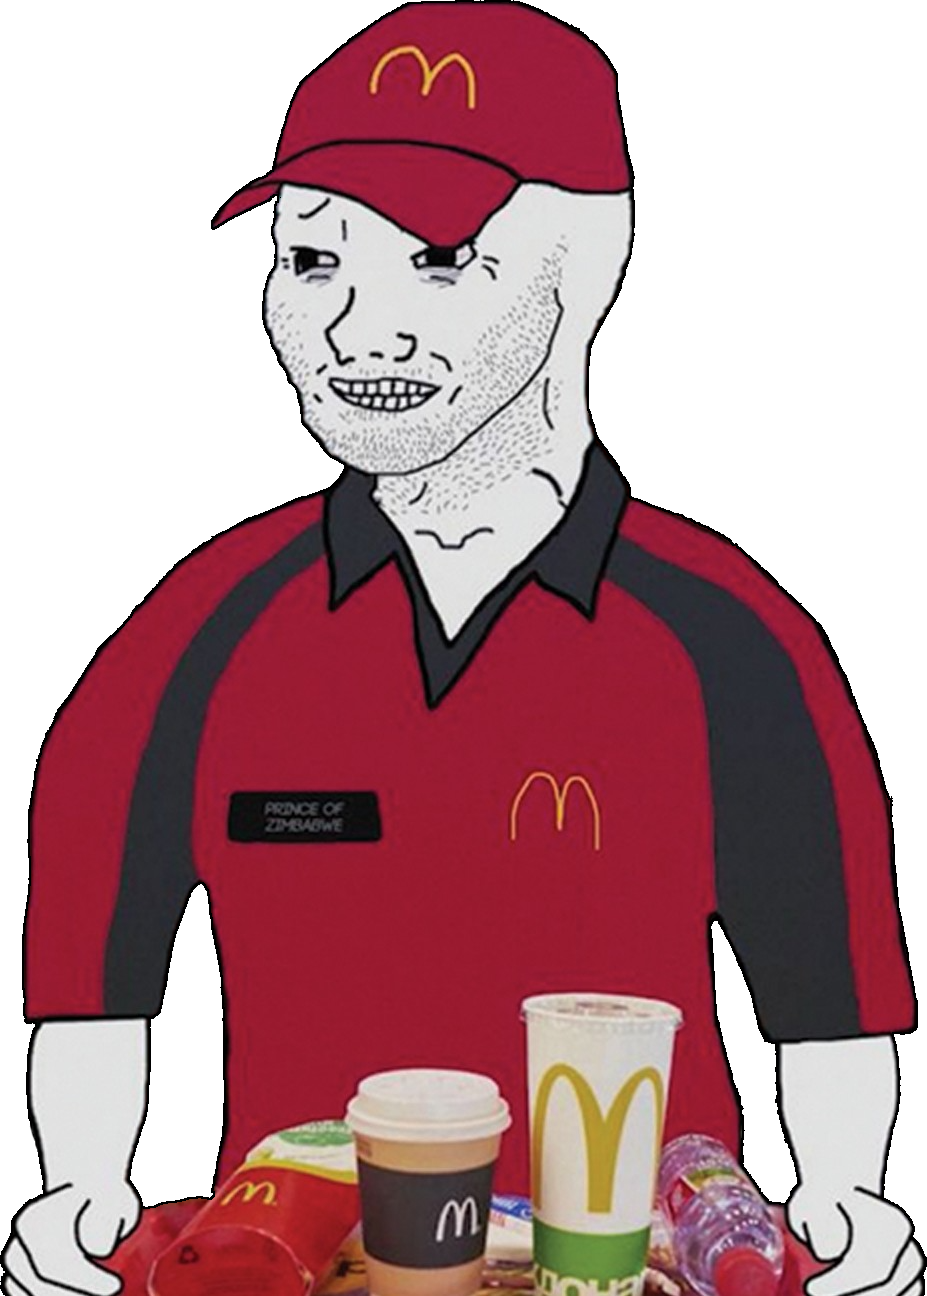
Label: 5_Doomer